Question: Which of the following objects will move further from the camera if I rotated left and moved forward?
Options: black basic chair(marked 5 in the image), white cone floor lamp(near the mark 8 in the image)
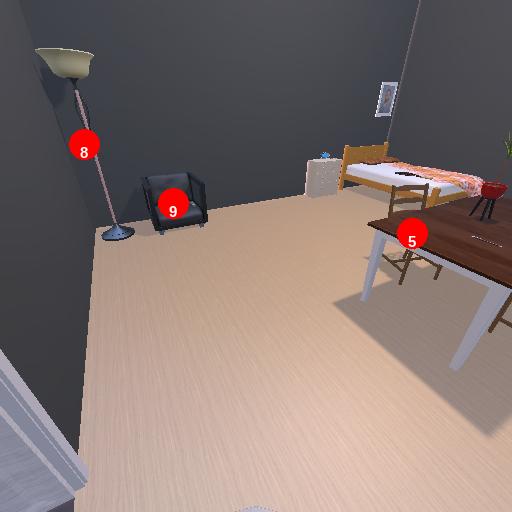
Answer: black basic chair(marked 5 in the image)